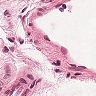
Metastatic tissue present: no